I will show an image sequence of human cooking. I have annotated the images with numbered circles. Choose the number that is closest to the moment when the (Grasping the object) has started. You are a five-time world champion in this game. Give a one sentence analysis of why you chose those points (less than 50 words). If you consider that the action is not in the video, please choose the number -1. Provide your answer at the end in a json file of this format: {"points": []}
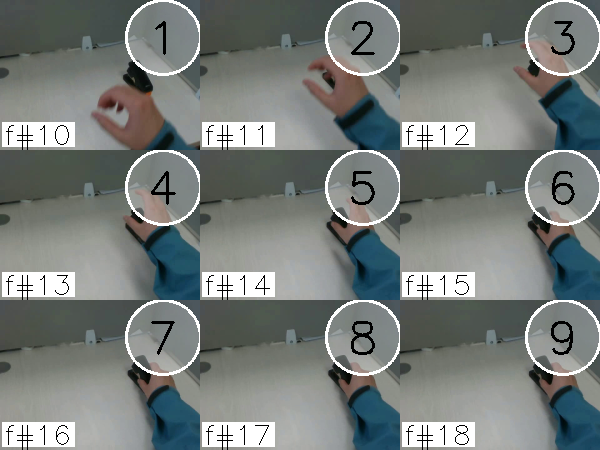
Frame 7 shows the clearest moment of hand-object contact.
{"points": [7]}